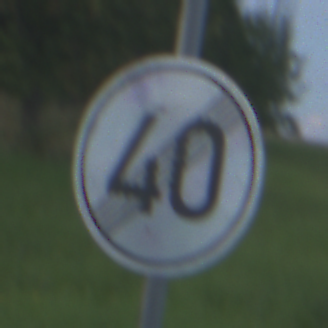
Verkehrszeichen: EndeGeschwindigkeit40
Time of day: MorningAfternoon
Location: Outdoor (Nature)
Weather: PartlyCloudy
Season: NotSpecified
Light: Natural